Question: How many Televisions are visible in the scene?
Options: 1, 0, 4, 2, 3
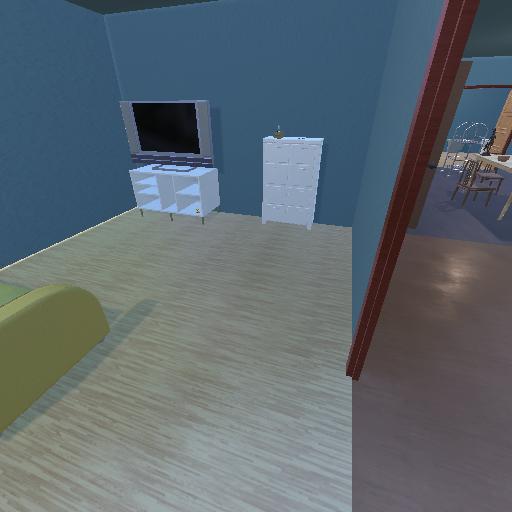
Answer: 1